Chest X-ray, AP view. Patient: 41 years old, sex M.
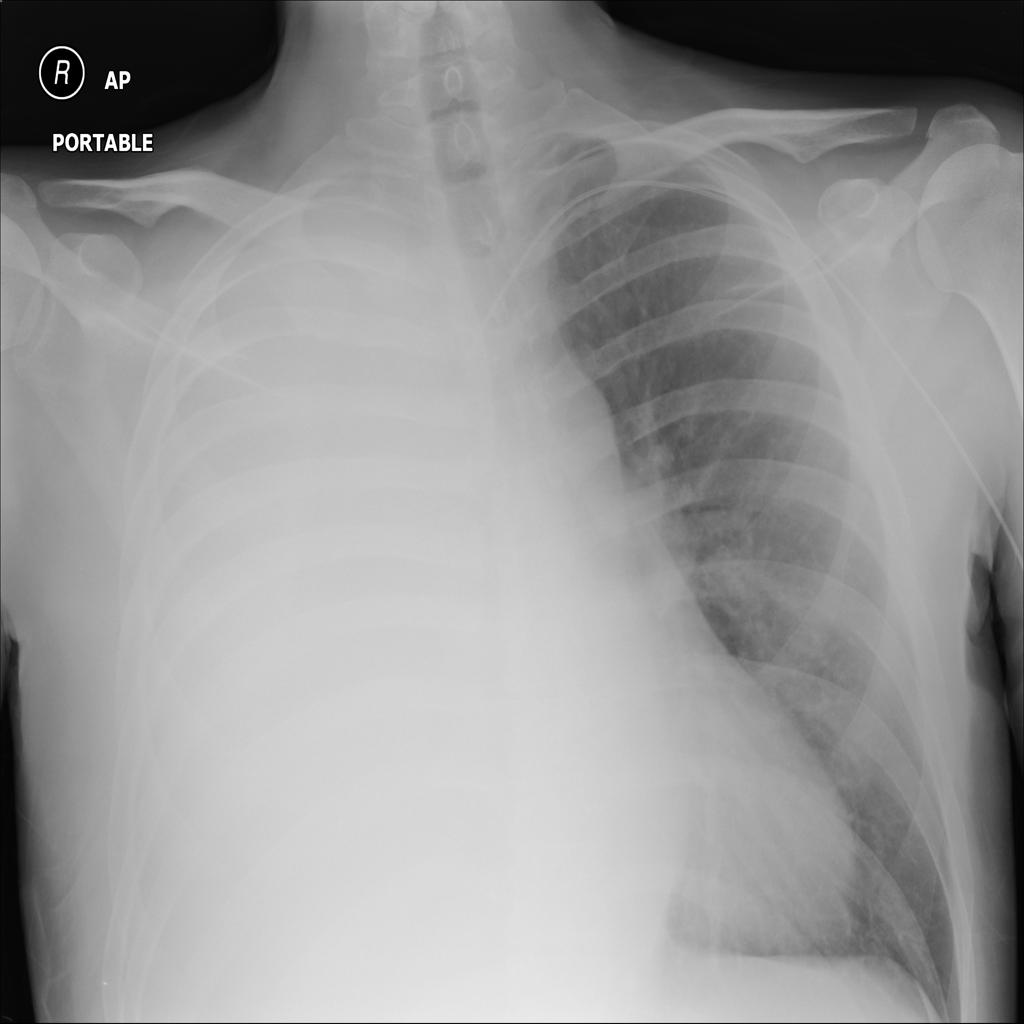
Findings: No Finding